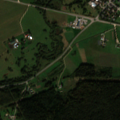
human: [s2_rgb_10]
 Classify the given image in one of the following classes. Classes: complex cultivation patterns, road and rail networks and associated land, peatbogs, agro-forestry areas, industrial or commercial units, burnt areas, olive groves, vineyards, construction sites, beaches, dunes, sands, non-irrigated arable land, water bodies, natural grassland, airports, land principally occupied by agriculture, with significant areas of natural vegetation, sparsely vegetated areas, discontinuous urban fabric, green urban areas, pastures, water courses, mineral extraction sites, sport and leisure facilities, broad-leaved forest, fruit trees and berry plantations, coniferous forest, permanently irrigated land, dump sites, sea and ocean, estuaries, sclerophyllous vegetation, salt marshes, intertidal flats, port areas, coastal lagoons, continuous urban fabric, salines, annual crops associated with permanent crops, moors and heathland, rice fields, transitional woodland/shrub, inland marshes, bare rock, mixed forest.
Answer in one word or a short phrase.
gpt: discontinuous urban fabric, non-irrigated arable land, pastures, land principally occupied by agriculture, with significant areas of natural vegetation, mixed forest